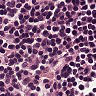
Metastatic tissue present: no